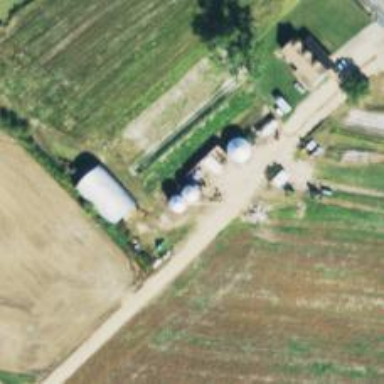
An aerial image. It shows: Silo.